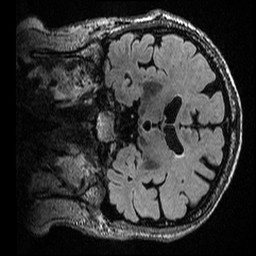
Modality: T2w
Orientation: coronal
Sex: male
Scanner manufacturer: ge
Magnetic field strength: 3 T
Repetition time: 6 s
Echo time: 0.1281 s